Question: I'm very new to . Now I want to develop a Windows Service application using C#. The Windows Service needs to write some data to some file. I'm using Visual Studio 2010. I'm using Windows XP as my operating system. I created a windows service.its installer etc.
When I install the Windows Service in the folder other than non-default folder (other than C drive), after running service it will create the file and write the text file success.
When I install the service in the default location (that when the time of installation the i cannot the default path) (please refer the attached image)

Then after installing then I run the service. But the file is not created and there is no exception thrown. The following are the codding snippet for file.
string logPath = AppDomain.CurrentDomain.BaseDirectory + "log\CastrolSdWindowsService_Log.txt";
'''
fs = new FileStream(logPath, FileMode.Append, FileAccess.Write);
fs.Write(bytes, 0, bytes.Length);
fs.Flush();
'''
I cannot find why the file is not created in C drive.
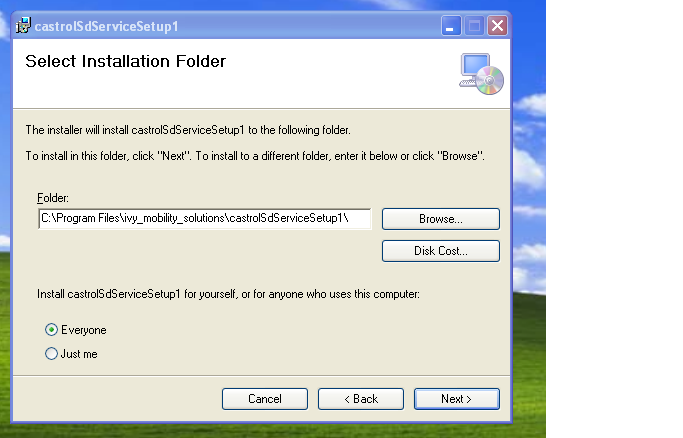
Answer: You can chose between (as wrote above) either change path to log files and move them outside protected program file folder,
or you can change NTFS permissions to allow WRITE/MODIFY on those log files and folders that you want to write inside "program file/your app" folder.
Note, that your windows service application did not run as SYSTEM.
it may be NT AUTHORITY\LOCAL SERVICE or NT AUTHORITY\NETWORK SERVICE
Run your service then run process explorer, switch on column "USER" and check it.